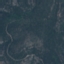
Land use / land cover class: HerbaceousVegetation